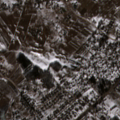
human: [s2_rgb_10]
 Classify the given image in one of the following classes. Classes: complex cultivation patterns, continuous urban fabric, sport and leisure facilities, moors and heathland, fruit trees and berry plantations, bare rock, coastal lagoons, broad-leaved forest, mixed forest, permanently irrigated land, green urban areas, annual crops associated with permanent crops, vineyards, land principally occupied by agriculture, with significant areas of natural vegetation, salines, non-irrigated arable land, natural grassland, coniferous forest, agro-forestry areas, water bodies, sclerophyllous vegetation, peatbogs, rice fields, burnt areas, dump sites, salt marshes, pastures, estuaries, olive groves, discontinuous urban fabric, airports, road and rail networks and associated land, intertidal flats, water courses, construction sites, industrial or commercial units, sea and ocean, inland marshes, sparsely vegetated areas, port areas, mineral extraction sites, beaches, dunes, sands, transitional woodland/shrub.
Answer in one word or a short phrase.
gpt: discontinuous urban fabric, non-irrigated arable land, pastures, complex cultivation patterns, mixed forest